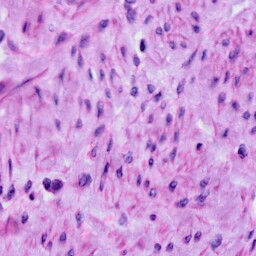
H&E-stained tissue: Cervix